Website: macys
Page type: delivery-shipping
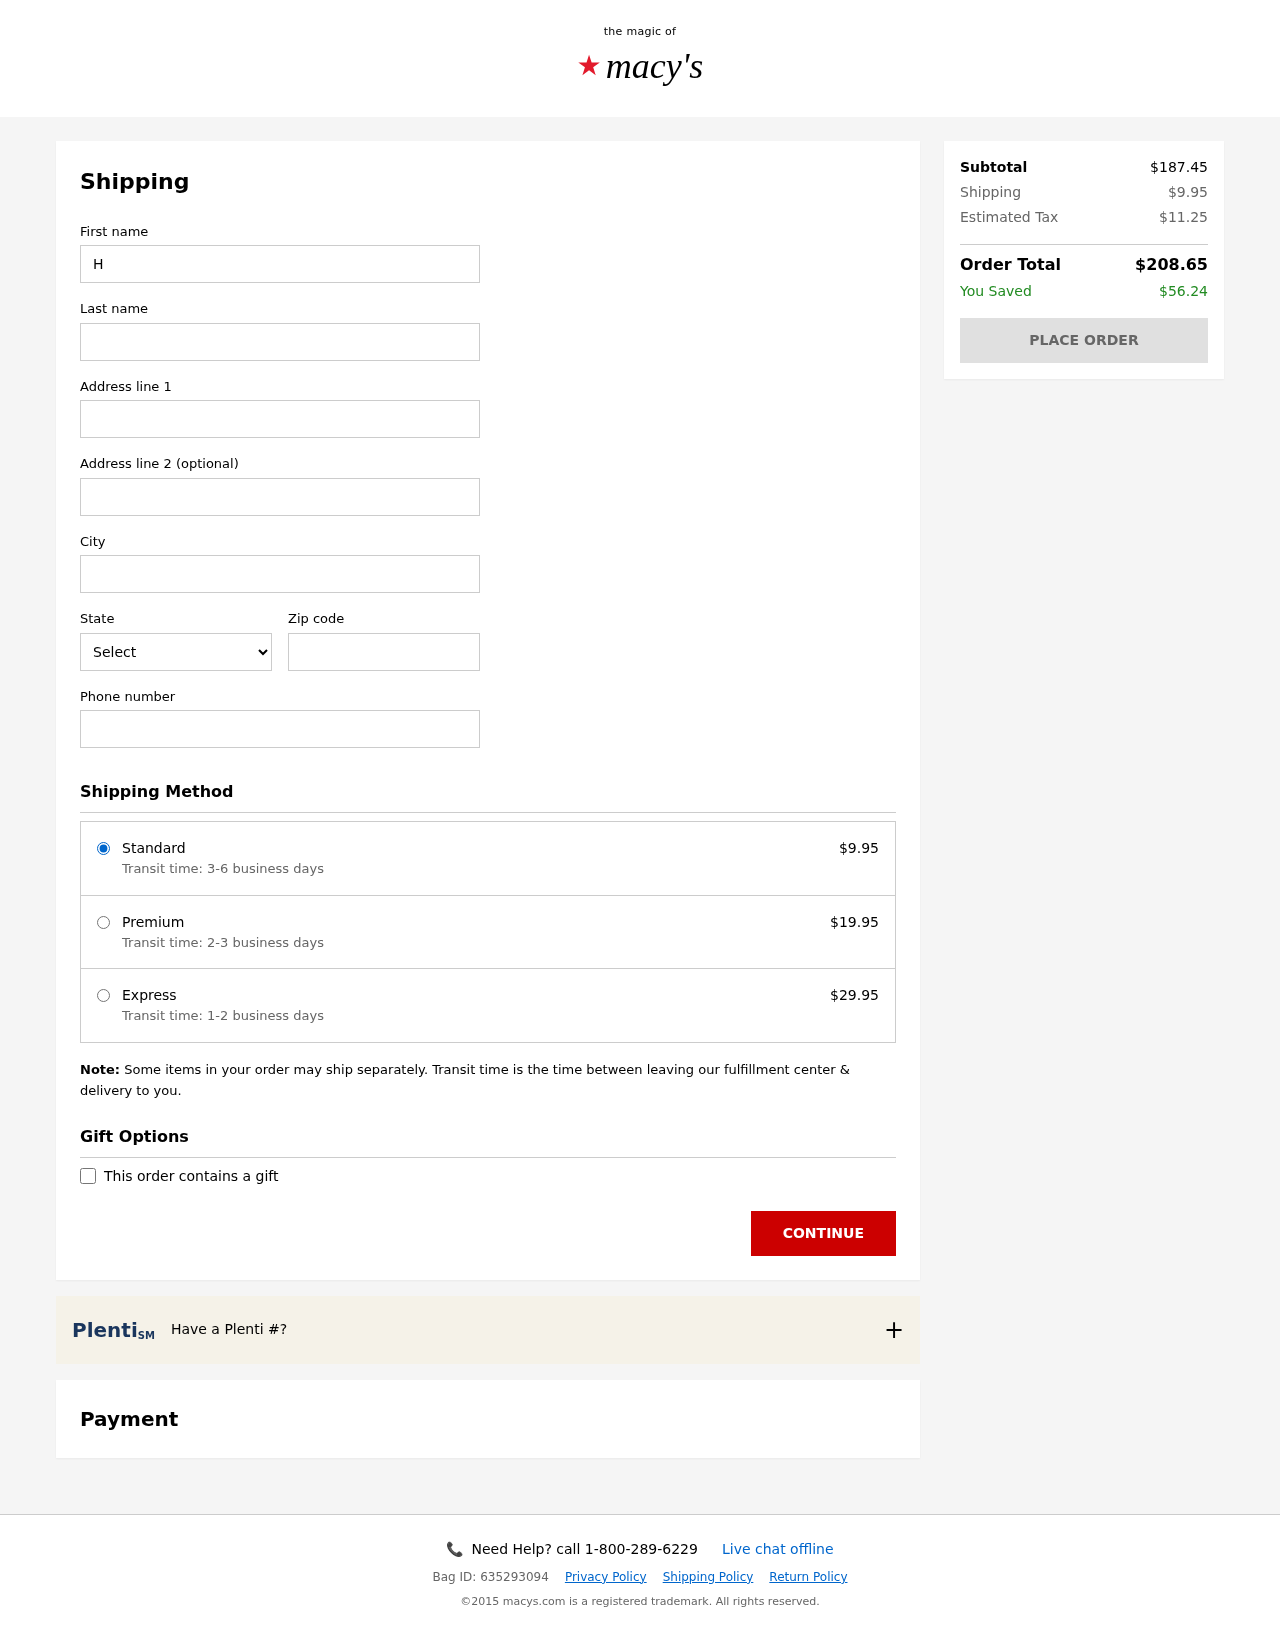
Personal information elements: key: PII_CITY
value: Macdonaldhaven
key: PII_FIRSTNAME
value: Hayley
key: PII_LASTNAME
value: Gomez
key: PII_PHONE
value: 7042411398
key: PII_POSTCODE
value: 83790
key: PII_STATE_ABBR
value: NJ
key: PII_STREET
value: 558 Jamie Green Apt. 182
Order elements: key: ORDER_SHIPPING_COST
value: $9.95
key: ORDER_SHIPPING_PREMIUM
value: $19.95
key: ORDER_SHIPPING_EXPRESS
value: $29.95
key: ORDER_SUBTOTAL
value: $187.45
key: ORDER_TAX
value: $11.25
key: ORDER_TOTAL
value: $208.65
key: ORDER_SAVINGS
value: $56.24